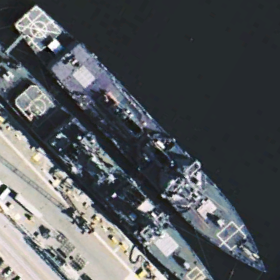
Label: destroyer